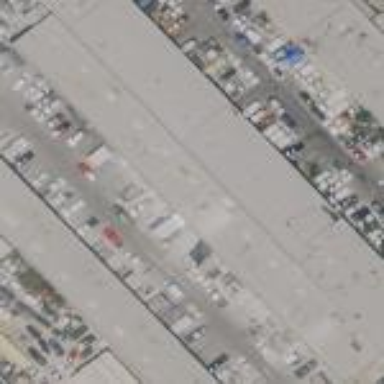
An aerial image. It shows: Industrial building.